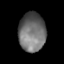
Tissue: lung
Cell type: T cells
Senescence score: 0.2145
Nuclear area (px): 1022
Mean DAPI intensity: 110.628